Question: I running this super simple SignalR test app that I wrote in VS 2012 / MVC 4 / Win8.
When I run I get the following error everytime. For some reason it looks like it cannot load '/signalr/hubs' JS.

What am I doing wrong? You can grab the solution from here.
<URL>
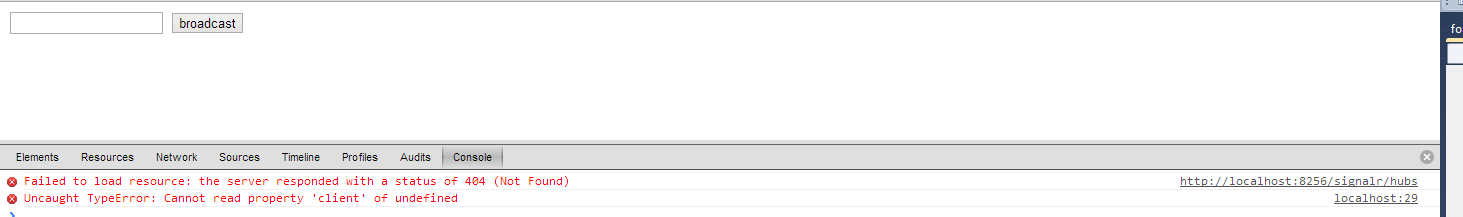
Answer: Two things
1. RouteTable.Routes.MapHubs(); is included after RouteConfig.RegisterRoutes(RouteTable.Routes);. It should be included before any other routes. SignalR FAQ.
2. Your project is not compiling the Global.asax.cs (at least the version I downloaded). You can test this by inserting some invalid code in the file Global.asax.cs and the project would still compile. Exclude it it from the project. Do a clean and full rebuild. Include it back and then do a full rebuild. Make sure that you do get the compilation errors for the invalid code (so that you know that it is being compiled). Remove the invalid code and recompile.